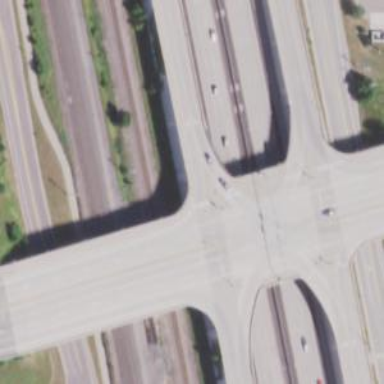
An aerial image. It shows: Bridge on motorway link.